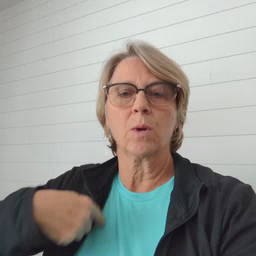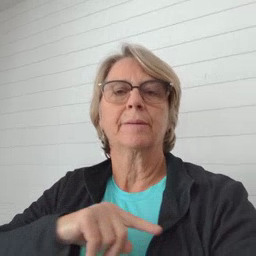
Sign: weus